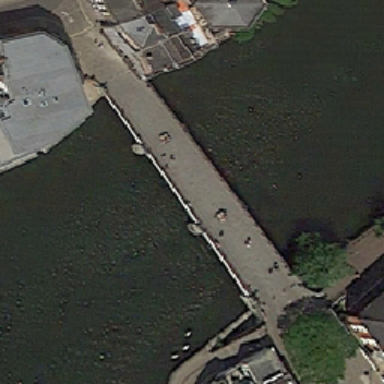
There are pedestrians and cars on the bridge without lanes .